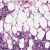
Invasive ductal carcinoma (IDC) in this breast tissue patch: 1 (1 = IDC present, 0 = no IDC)